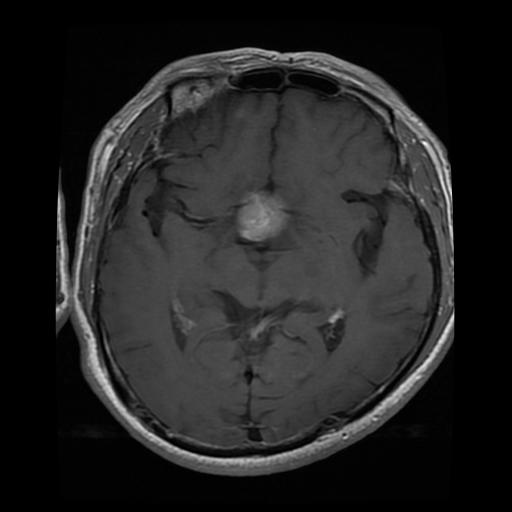
Label: pituitary